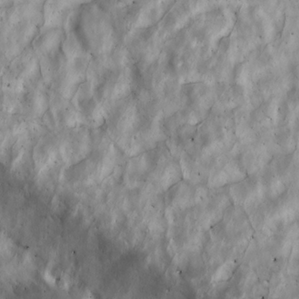
Label: non_frost